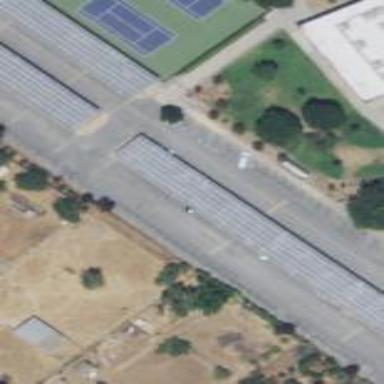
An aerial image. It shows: Solar photovoltaic panel generator on roof.